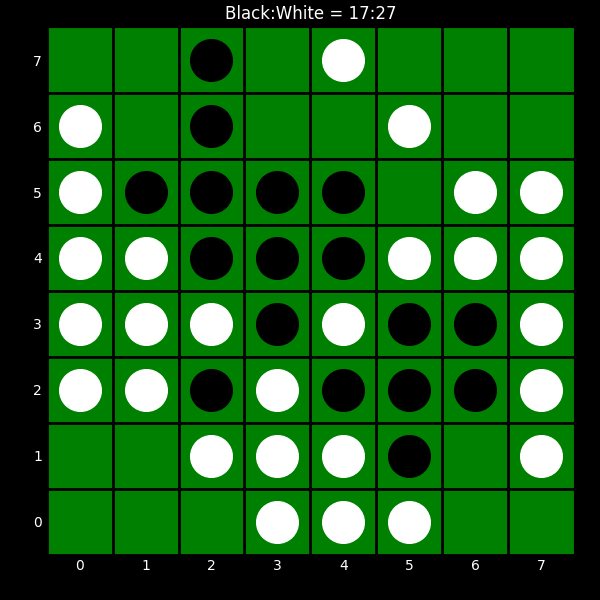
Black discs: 17
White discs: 27